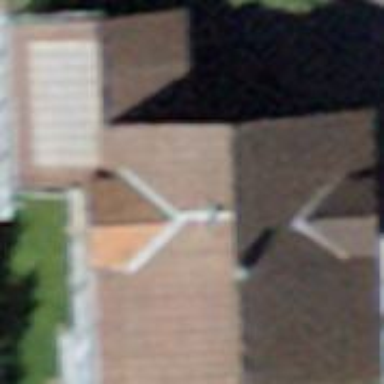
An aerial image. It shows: Residential building.